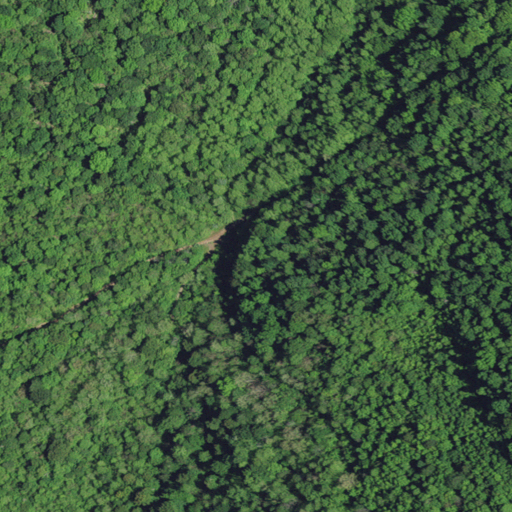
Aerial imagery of gap in Kentucky named Greasy Gap containing deciduous forest and mixed forest